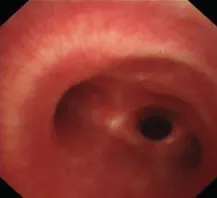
Bronchoscopy findings for an adolescent patient with macrolide-unresponsive Mycoplasma pneumoniae pneumonia. (A-F) Bronchoscopy shows bronchial mucosa with edema and tracheal hyperemia, with some white secretions in the segmental bronchi.
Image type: endoscopy (airway_endoscopy)